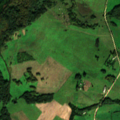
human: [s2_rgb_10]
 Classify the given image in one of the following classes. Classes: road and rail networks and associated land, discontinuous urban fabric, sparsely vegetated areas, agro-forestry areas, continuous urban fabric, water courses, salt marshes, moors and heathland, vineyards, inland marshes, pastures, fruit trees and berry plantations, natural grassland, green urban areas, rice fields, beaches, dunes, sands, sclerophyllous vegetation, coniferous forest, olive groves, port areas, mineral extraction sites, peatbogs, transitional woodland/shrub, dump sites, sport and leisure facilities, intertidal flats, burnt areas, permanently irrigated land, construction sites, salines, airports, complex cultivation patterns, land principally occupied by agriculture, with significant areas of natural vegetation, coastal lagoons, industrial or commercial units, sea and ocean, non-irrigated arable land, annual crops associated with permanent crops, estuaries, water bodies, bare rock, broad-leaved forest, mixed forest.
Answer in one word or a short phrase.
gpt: pastures, complex cultivation patterns, broad-leaved forest, mixed forest